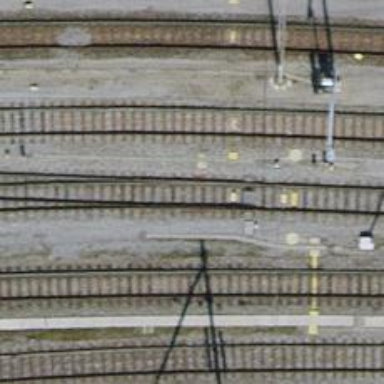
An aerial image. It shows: Single-track electrified railway with contact line.